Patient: sex M, age 44
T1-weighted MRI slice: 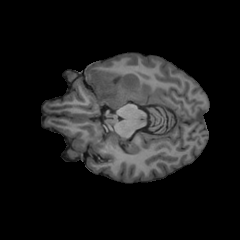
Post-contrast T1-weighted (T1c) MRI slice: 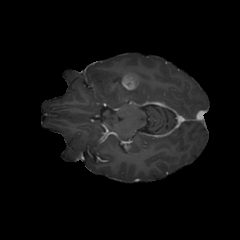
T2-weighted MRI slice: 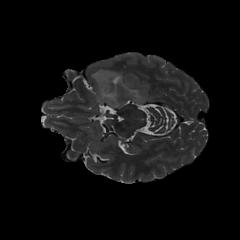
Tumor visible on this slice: yes
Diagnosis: Glioblastoma, IDH-wildtype
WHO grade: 4